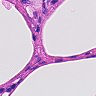
Metastatic tissue present: no